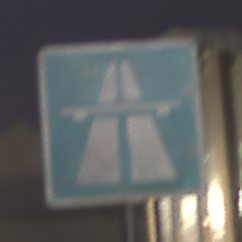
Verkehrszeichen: Autobahn
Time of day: SunriseSunset
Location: Outdoor (Urban)
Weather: PartlyCloudy
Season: NotSpecified
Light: Artificial